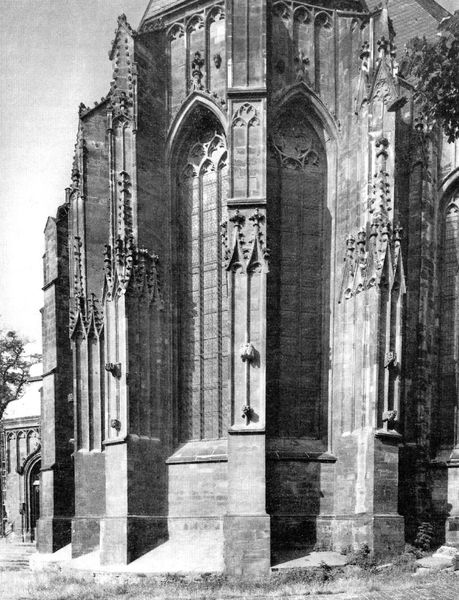
Titel: Chor der Moritzkirche nach der Restaurierung
Standort: Halle (EU - D - Sachsen-Anhalt)
Schlagwörter: baum, schatten, fenster, grau, schmuck, schwarz, säulen, weiss, gebäude, wiese, sockel, erde, kirche, adel, spitzen, gotik, schiff, detail, ornamente, verzierung, foto, fotografie, bögen, außen, sprossen, türmchen, dom, schwarzweiss, münster, altar, kathedrale, schnörkel, gotisch, spitzbogen, spitzbögen, fresken, chor, fresko, gothik, gothisch, pfeile, maßwerk, barok, fundament, kapellen, chorumgang, spitzbogenfenster, aachen, rankwerk